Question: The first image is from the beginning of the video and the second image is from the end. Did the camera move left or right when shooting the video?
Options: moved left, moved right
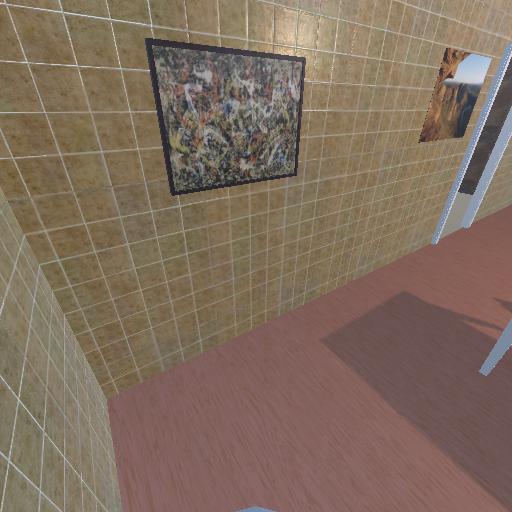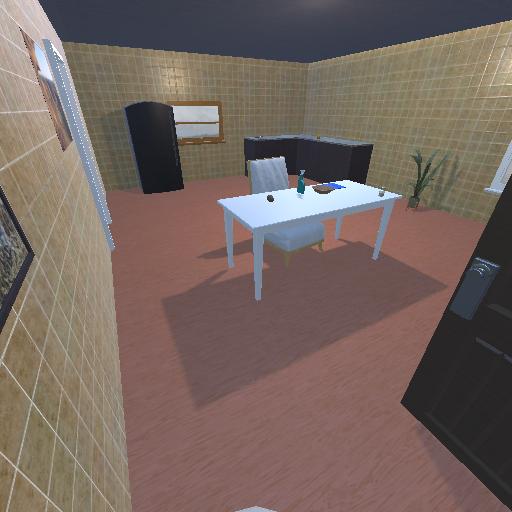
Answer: moved left